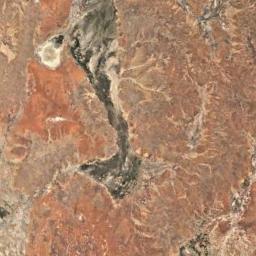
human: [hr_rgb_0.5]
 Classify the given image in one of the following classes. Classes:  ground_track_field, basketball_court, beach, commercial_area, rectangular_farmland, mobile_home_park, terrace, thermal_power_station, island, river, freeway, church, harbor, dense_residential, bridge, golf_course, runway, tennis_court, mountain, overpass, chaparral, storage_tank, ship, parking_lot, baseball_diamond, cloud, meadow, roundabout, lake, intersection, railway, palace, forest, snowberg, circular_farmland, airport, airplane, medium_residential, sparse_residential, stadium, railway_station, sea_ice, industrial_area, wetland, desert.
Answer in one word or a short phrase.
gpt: desert